Interaction volume radius: 10 \u00c5
Interaction volume height: 15 \u00c5
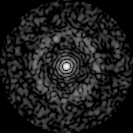
Disorder parameter: 0.8369